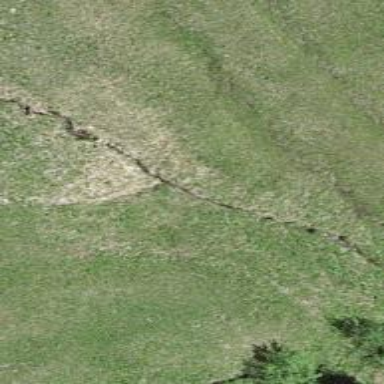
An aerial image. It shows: Ditch in the surroundings.